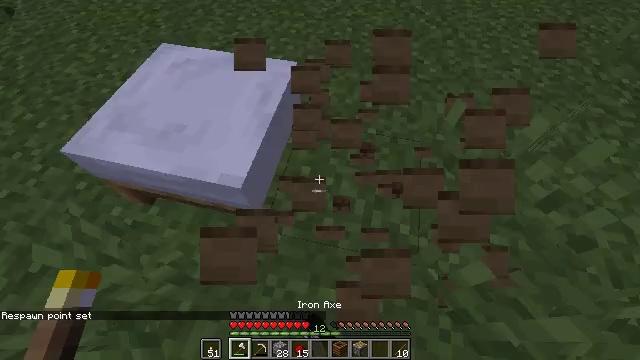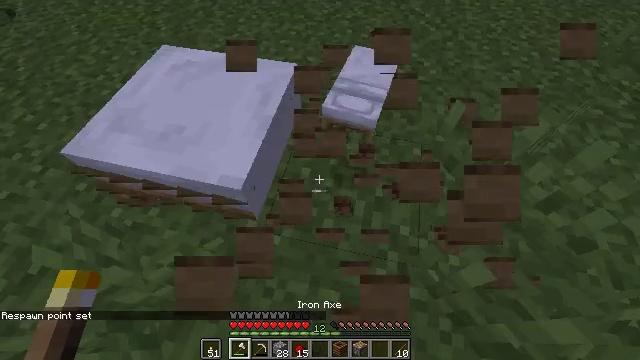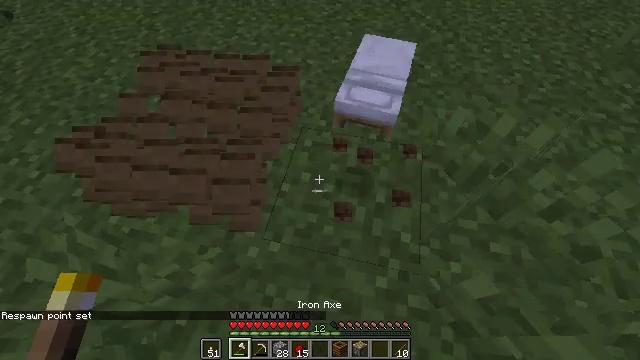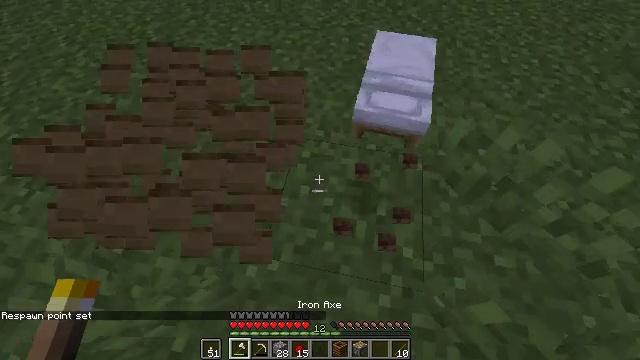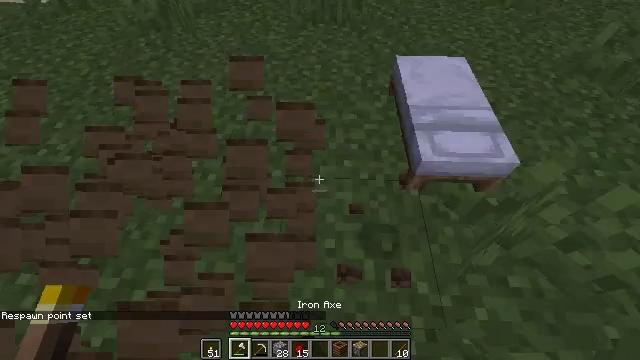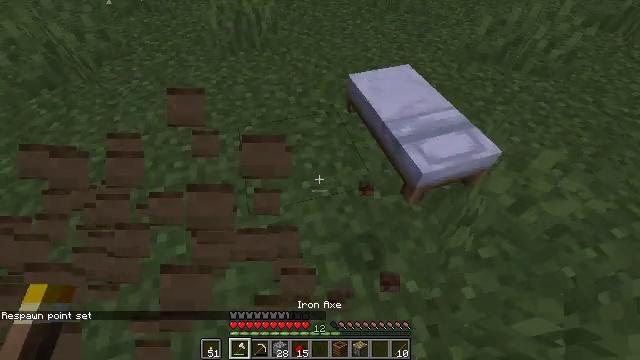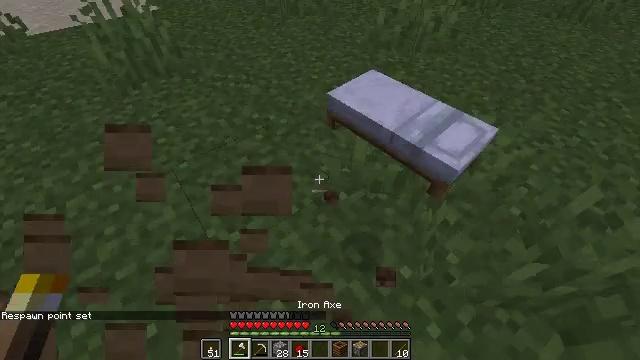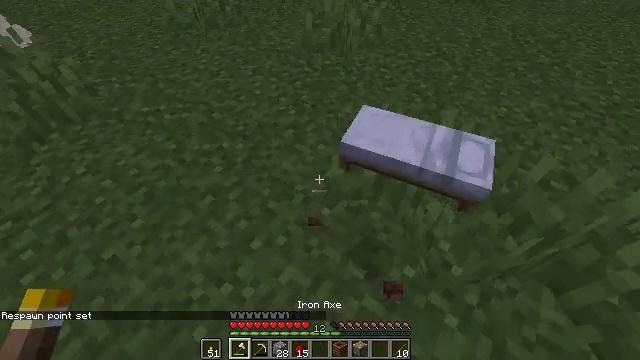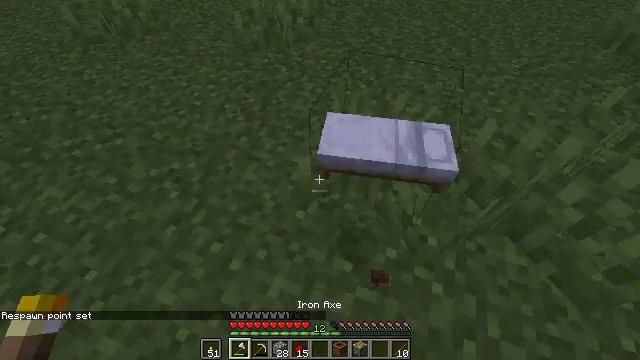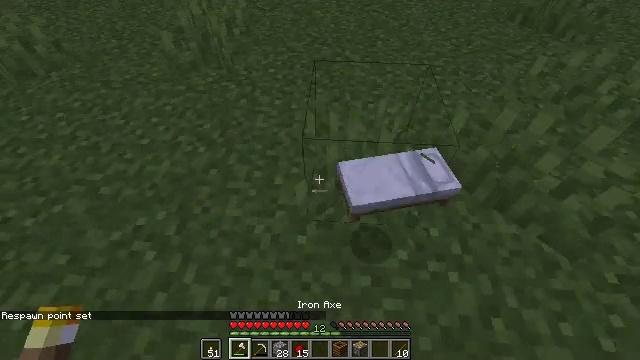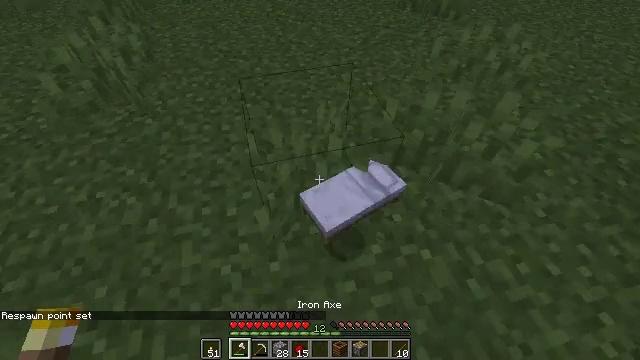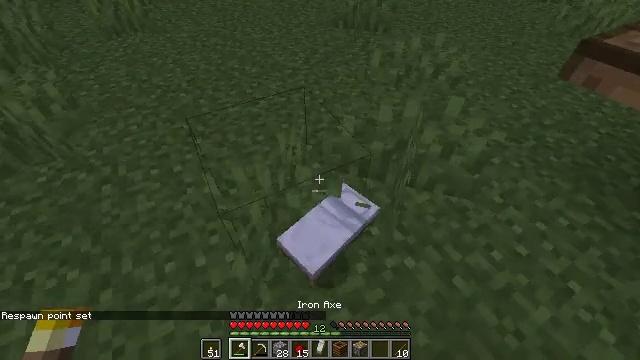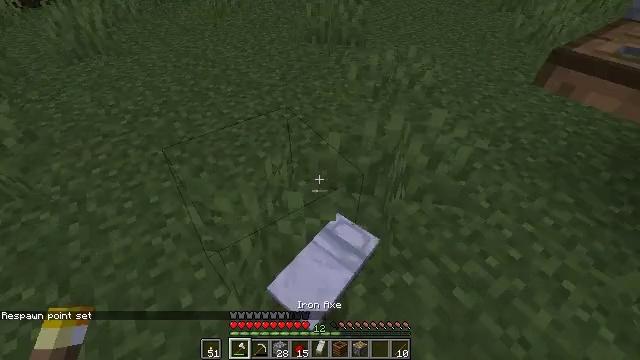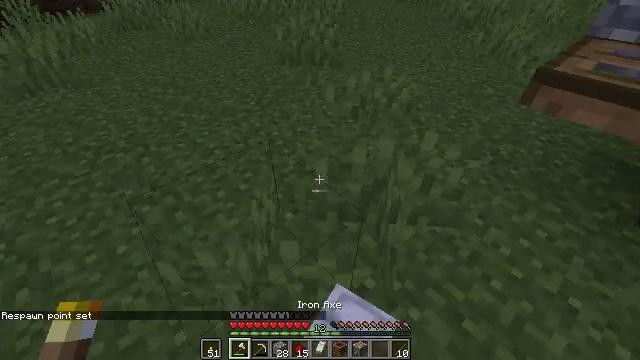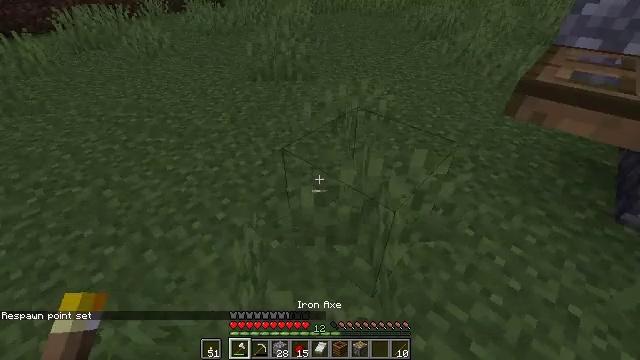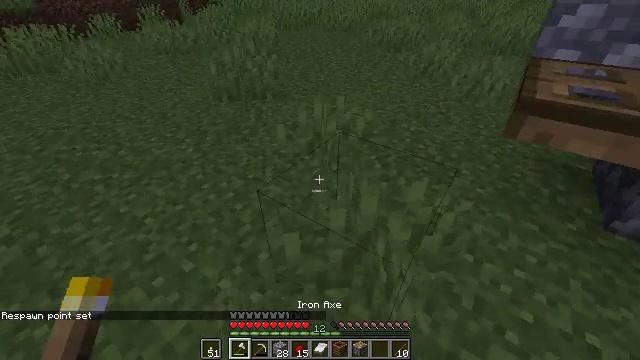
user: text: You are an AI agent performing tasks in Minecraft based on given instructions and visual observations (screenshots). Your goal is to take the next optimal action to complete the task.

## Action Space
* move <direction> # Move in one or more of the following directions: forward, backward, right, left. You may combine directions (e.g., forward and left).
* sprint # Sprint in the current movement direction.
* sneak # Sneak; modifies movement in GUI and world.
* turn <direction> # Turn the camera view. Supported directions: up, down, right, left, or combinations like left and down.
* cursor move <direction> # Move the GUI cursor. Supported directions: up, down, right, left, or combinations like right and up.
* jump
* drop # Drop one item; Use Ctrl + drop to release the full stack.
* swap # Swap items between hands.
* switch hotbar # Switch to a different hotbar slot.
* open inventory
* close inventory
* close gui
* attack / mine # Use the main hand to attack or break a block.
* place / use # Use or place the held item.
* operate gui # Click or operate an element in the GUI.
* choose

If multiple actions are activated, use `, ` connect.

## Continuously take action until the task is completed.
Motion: motion action
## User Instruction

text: Collect the oak trapdoor for re-use.
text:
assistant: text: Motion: attack / mine
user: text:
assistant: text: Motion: move forward, attack / mine
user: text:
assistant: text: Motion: move forward and move left, turn right, attack / mine
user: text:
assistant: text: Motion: move forward and move left, turn right and up
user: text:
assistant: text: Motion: move forward and move left, turn right and up
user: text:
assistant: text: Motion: move forward and move left, turn right
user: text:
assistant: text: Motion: move forward and move left, turn right
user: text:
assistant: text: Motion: move forward and move left, turn right and down
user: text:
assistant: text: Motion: move forward and move left, turn right
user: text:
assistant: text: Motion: move forward, turn right
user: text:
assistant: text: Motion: move forward, turn right and up
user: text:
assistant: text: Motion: move forward, turn right and up
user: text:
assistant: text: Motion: move forward, turn right and up
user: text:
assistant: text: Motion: move forward, turn right and up
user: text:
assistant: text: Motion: move forward, turn right and up
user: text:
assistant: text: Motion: move forward, turn right and up
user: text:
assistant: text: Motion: move forward, turn right and up
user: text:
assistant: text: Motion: move forward, turn right and up
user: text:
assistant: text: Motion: move forward, turn right and up
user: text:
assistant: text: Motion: move forward, turn right and up
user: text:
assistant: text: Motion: move forward, turn right
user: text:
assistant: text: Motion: move forward, turn right
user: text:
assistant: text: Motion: move forward, turn right and down
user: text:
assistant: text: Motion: move forward, turn right and down
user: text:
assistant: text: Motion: move forward, turn right
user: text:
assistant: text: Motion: move forward, turn right and down
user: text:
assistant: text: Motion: turn right and down
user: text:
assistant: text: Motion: turn right and down, attack / mine
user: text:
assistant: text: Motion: attack / mine
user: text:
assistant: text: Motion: turn right, attack / mine